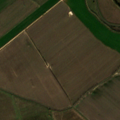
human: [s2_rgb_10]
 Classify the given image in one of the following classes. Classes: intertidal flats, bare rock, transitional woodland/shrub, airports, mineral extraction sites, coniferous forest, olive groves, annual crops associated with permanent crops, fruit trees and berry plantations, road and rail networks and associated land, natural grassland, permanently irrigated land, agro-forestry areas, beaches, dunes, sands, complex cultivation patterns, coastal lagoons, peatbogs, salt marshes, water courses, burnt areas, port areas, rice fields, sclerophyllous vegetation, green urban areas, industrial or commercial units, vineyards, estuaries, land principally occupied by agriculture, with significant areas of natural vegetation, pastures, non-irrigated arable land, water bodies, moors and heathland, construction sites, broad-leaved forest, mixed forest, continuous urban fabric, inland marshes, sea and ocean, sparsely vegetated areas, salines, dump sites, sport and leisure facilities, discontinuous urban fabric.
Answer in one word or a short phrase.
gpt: permanently irrigated land, rice fields